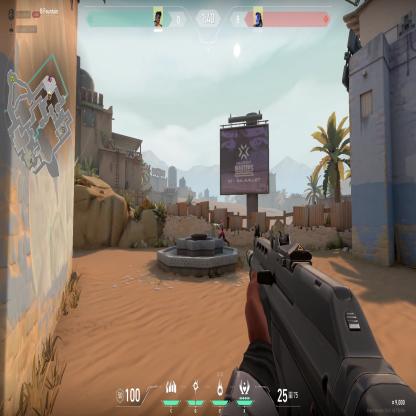
Label: enemy